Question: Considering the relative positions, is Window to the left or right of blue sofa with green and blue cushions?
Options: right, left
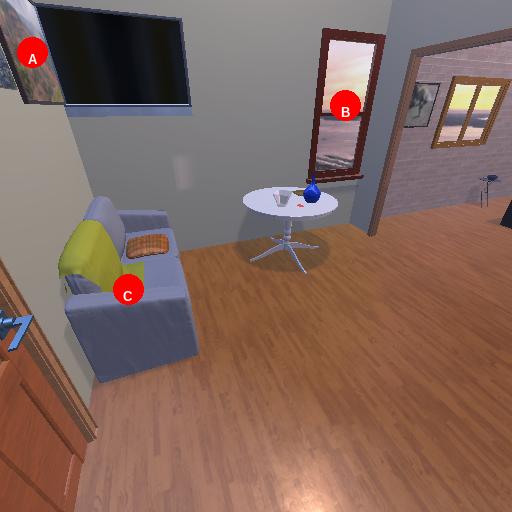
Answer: right